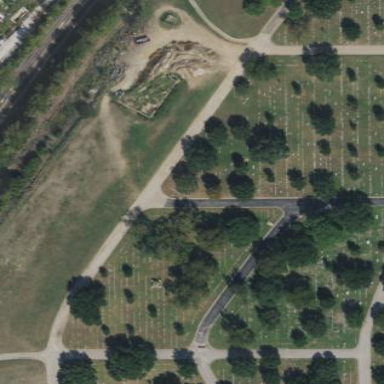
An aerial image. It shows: Graveyard.